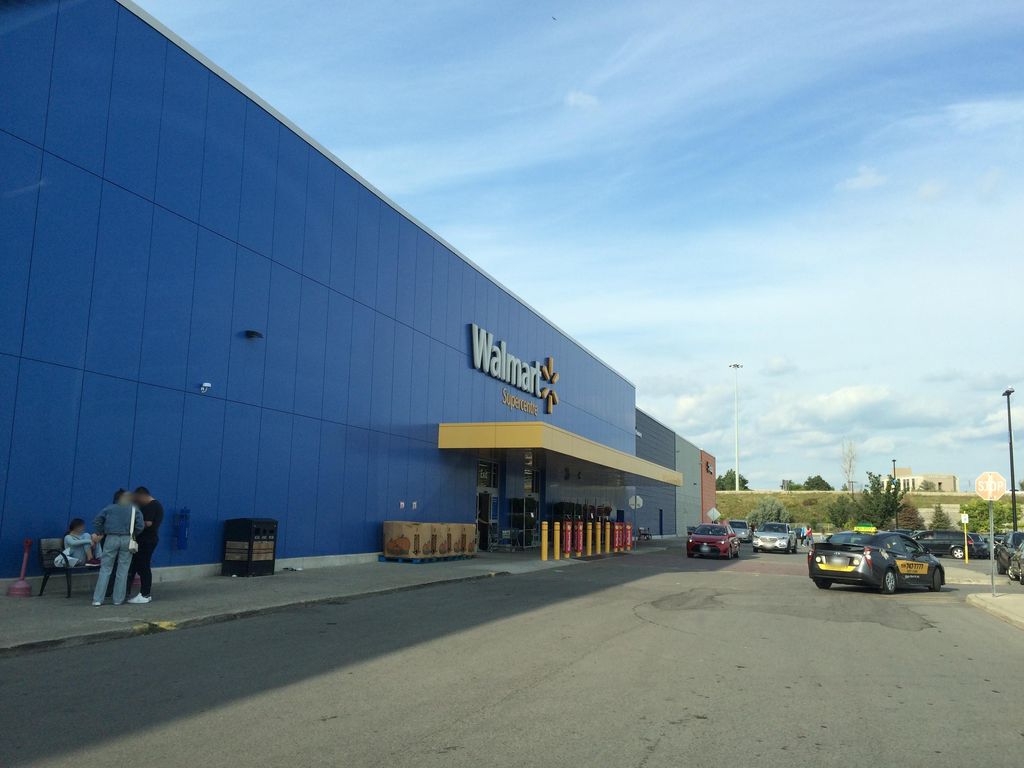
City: kitchener-waterloo